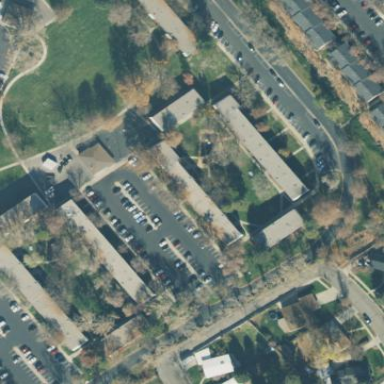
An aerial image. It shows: Residential building.